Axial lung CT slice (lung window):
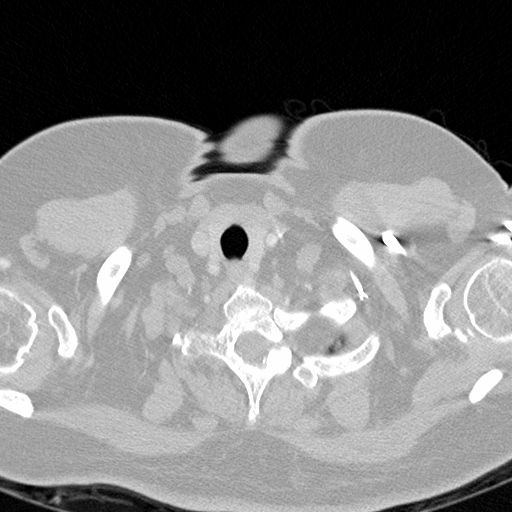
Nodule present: no